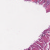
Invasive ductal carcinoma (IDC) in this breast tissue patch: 0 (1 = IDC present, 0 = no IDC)